Question: I am thinking in build an application that stays at the menubar in OSX and the clock in Windows.
I would like to know if any of the cross-platforms frameworks (like wxwidgets, qt etc) are able to help me accomplish this.
Or is this so OS specific that I would have to build one app for each?

thanks,
Joe
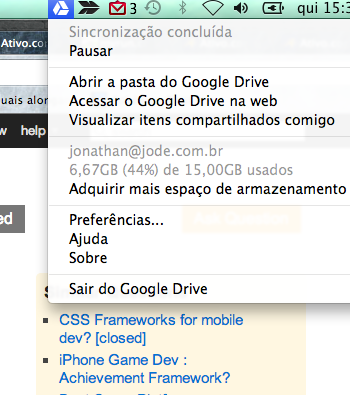
Answer: Qt can happily do this for you. See the <URL> function.